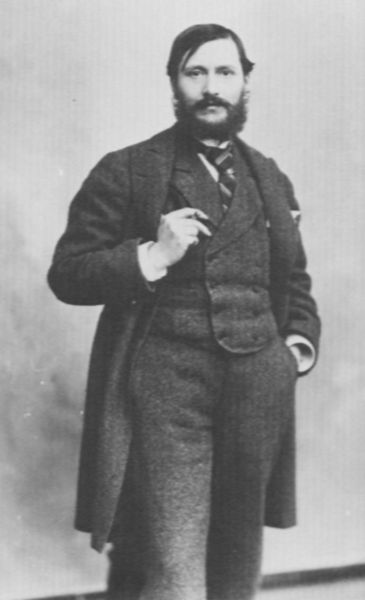
Titel: Jean-Louis Forain (1852-1931), Maler
Künstler: Atelier Nadar
Institution: unbekannt
Schlagwörter: hand, mann, schatten, finger, frisur, grau, haar, jahrhundertwende, nase, schwarz, weiss, blick, hochformat, alt, anzug, bart, hose, wand, augen, falten, stehen, vollbart, porträt, boden, haare, potrait, scheitel, leiste, haltung, frack, krawatte, zigarre, seitenscheitel, aufrecht, gestreift, streifen, knöpfe, revers, weste, foto, fotografie, linie, künstler, strich, strähne, photo, frontalansicht, zigarette, hosentasche, einstecktuch, haarsträhne, photografie, bodenleiste, zweireiher, kaukasisch, nadelstreifeb, nköpfe